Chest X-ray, AP view. Patient: 21 years old, sex F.
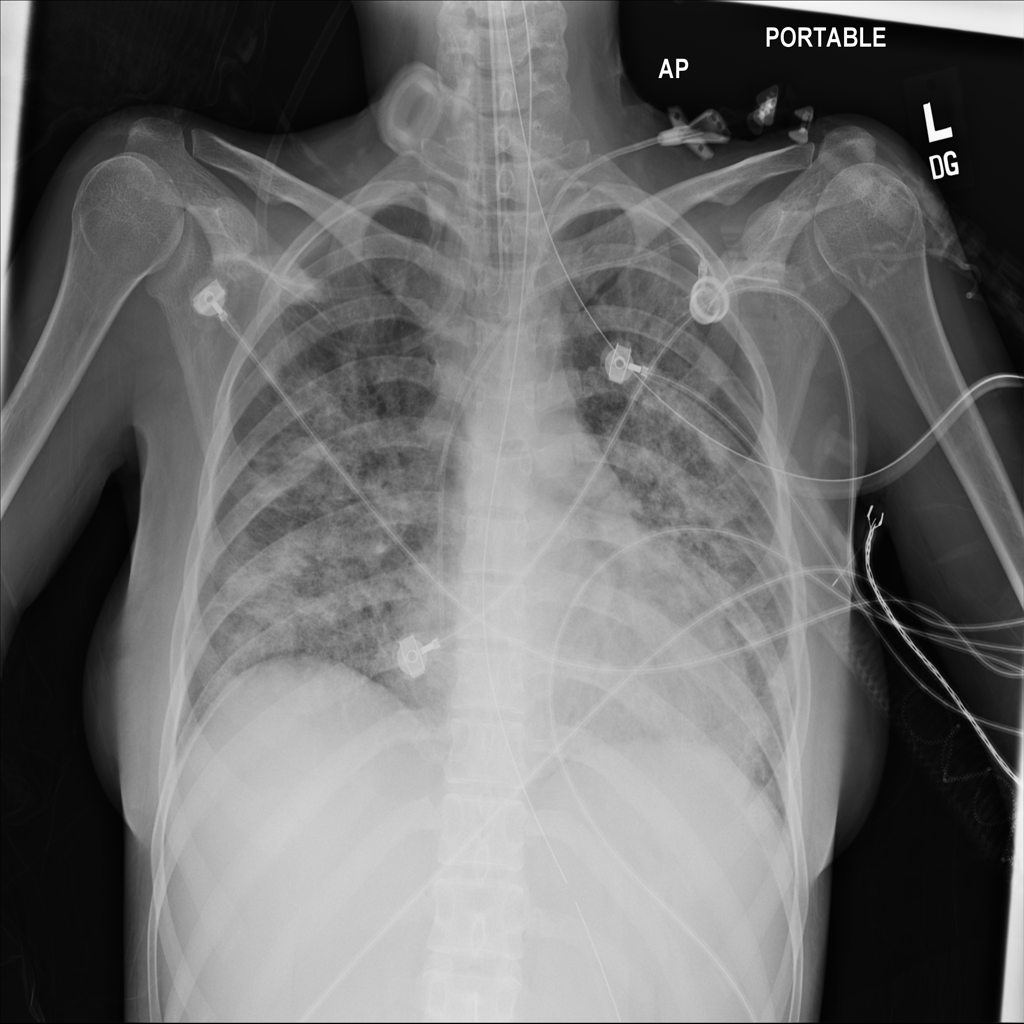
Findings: Infiltration